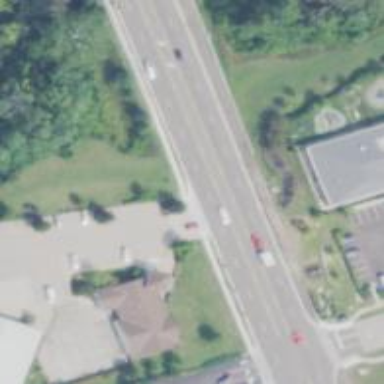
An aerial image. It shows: Tertiary road.